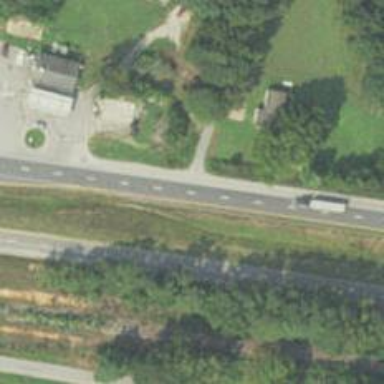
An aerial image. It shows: This image shows trunk highway that functions as expressway.